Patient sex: F
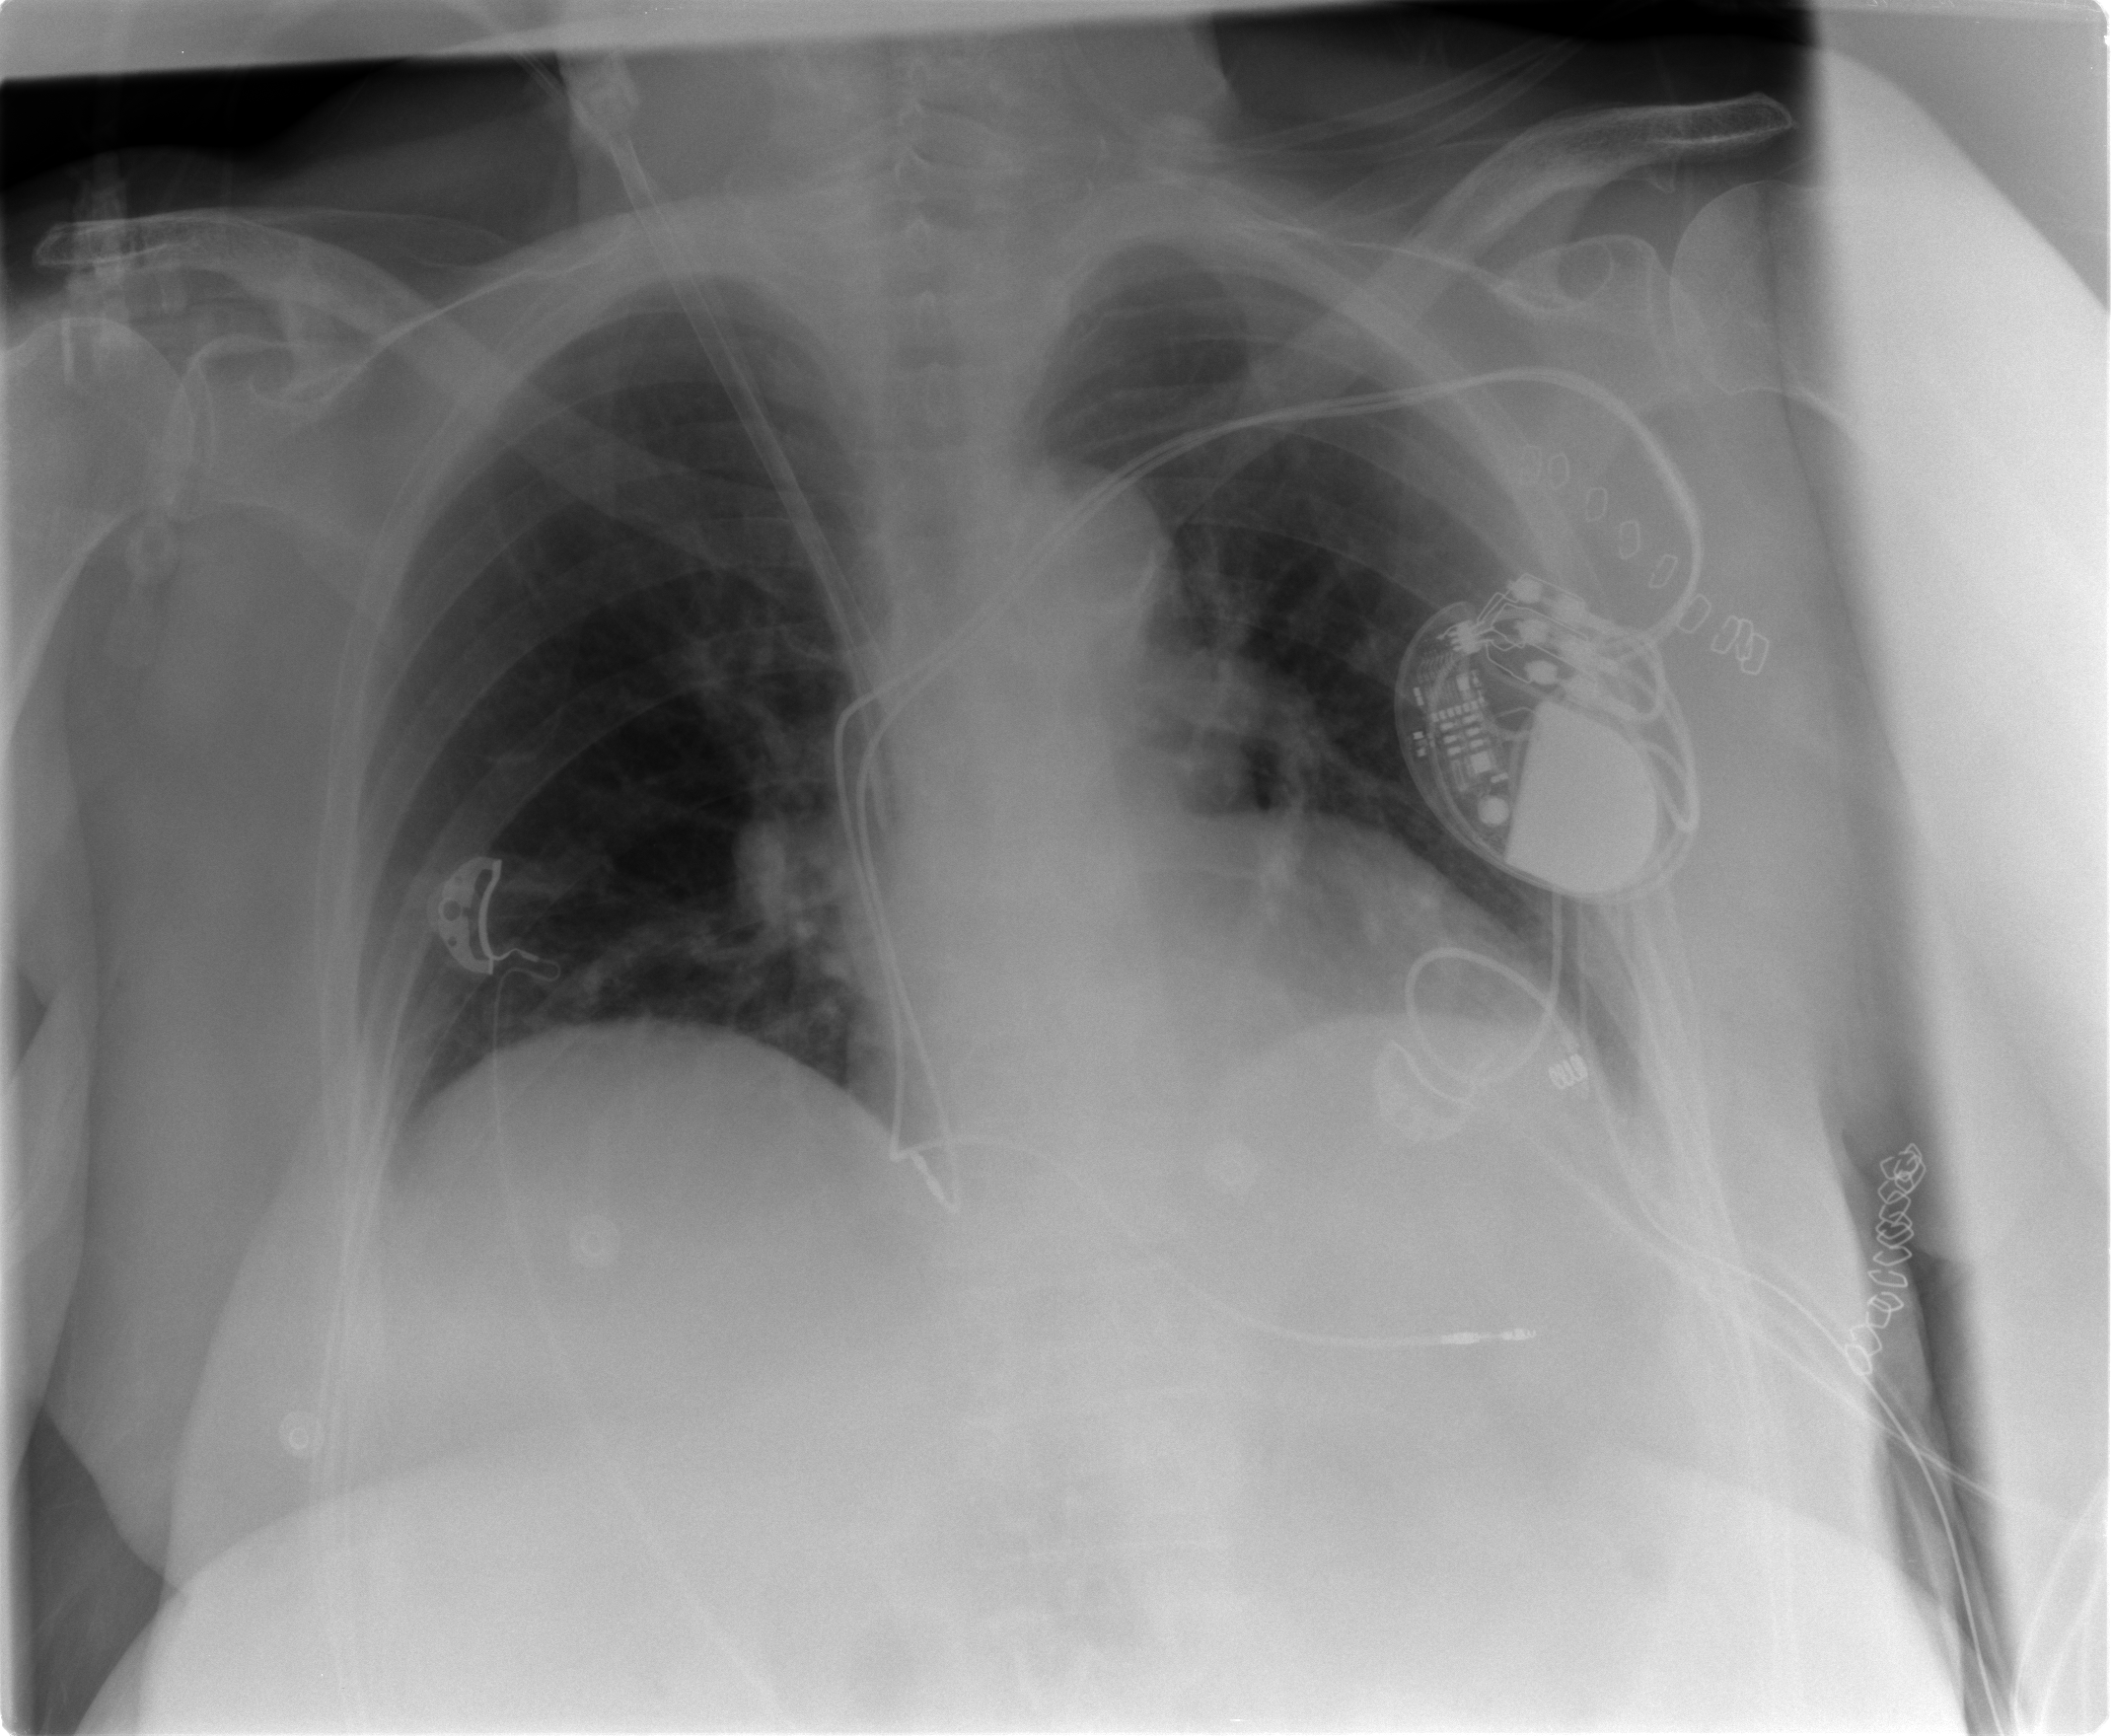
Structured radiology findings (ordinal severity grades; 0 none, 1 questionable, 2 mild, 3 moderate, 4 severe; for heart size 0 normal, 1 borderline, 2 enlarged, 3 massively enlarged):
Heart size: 1
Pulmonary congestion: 0
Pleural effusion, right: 2
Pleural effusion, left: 2
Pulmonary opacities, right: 0
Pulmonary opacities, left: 0
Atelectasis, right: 2
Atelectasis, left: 2